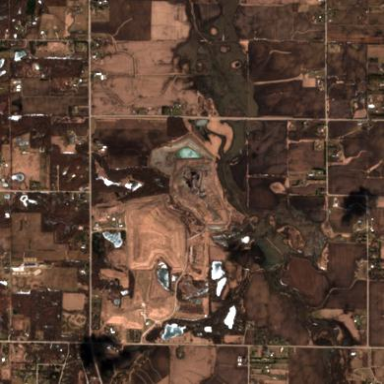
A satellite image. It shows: Recycling center located within landfill area.